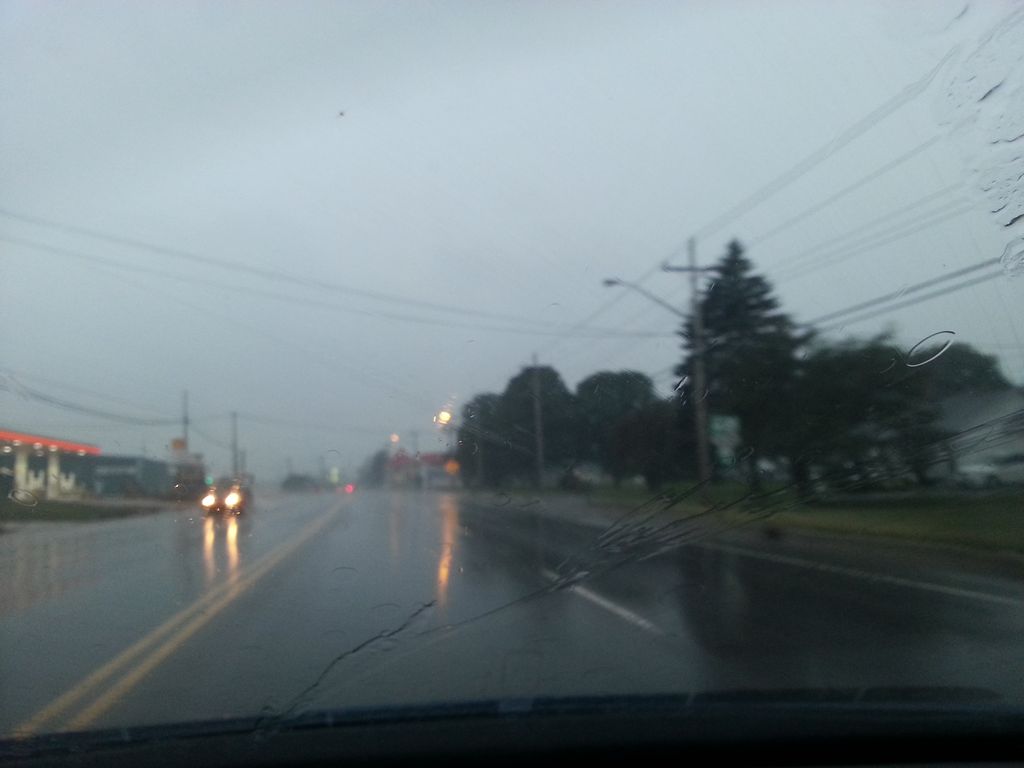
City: charlottetown